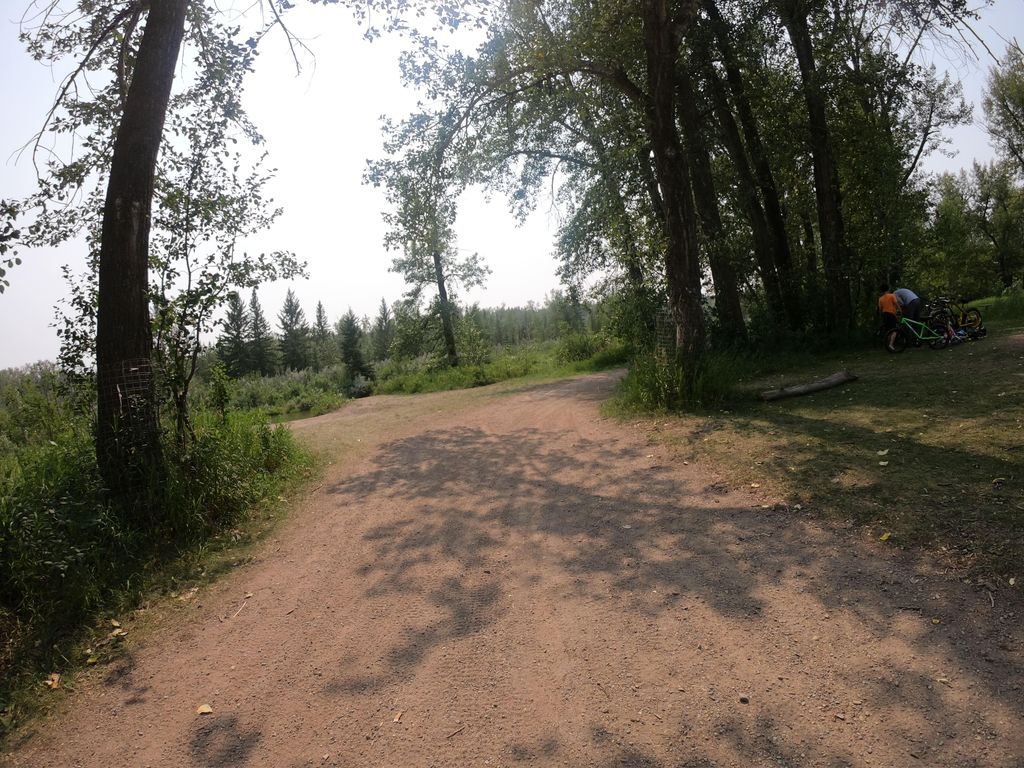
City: calgary